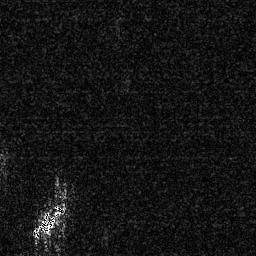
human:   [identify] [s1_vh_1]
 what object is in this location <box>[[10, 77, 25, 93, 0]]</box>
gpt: <ref>1 medium ship at the bottom left</ref>